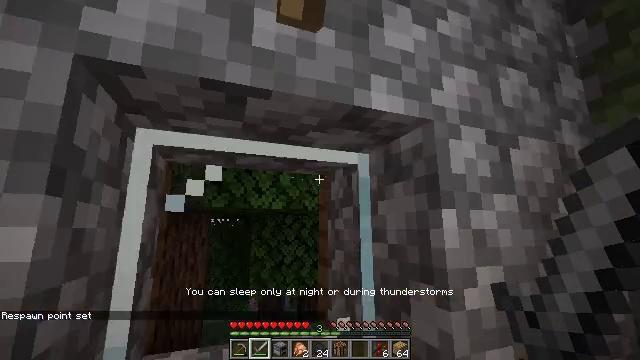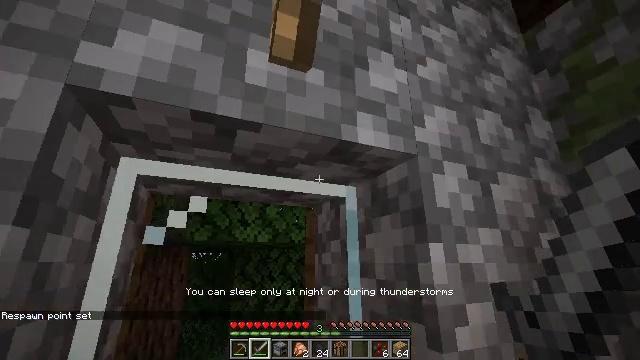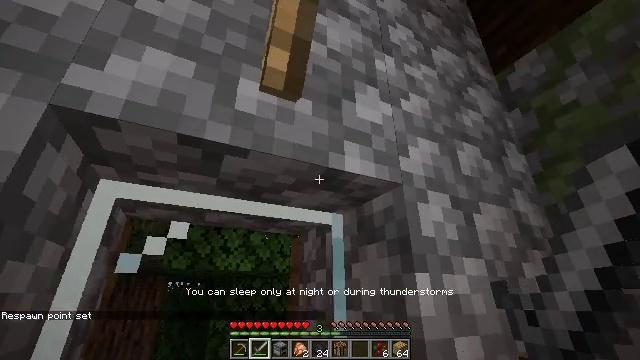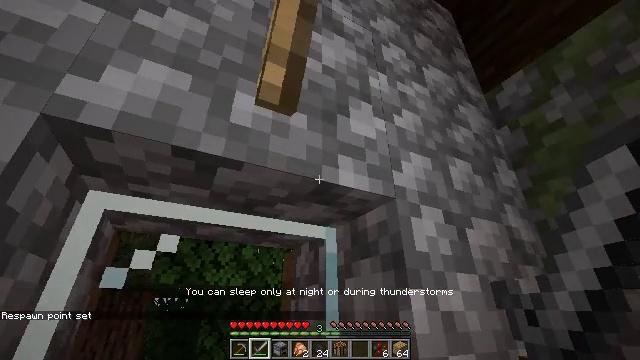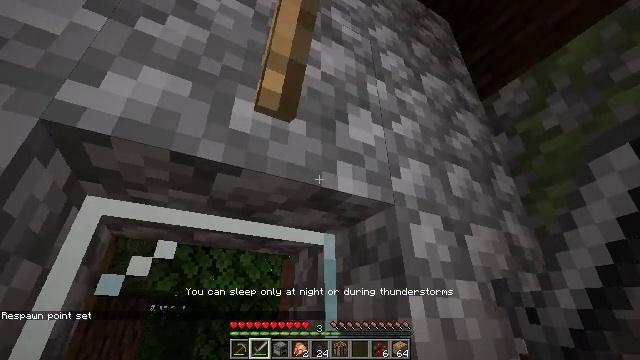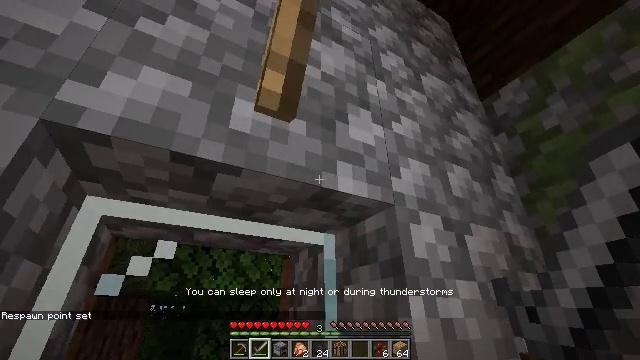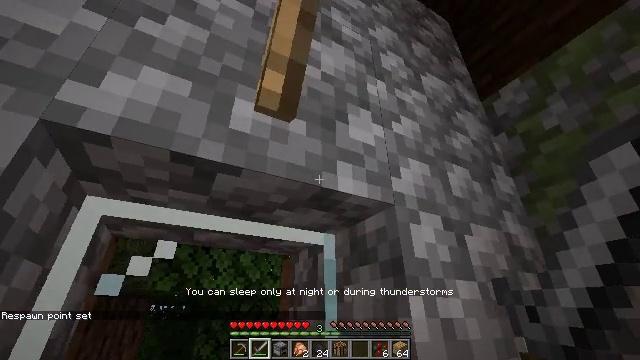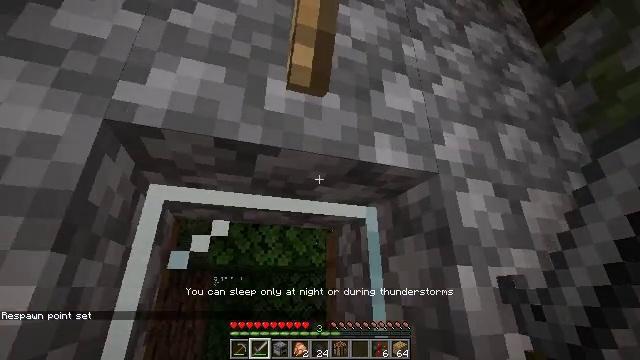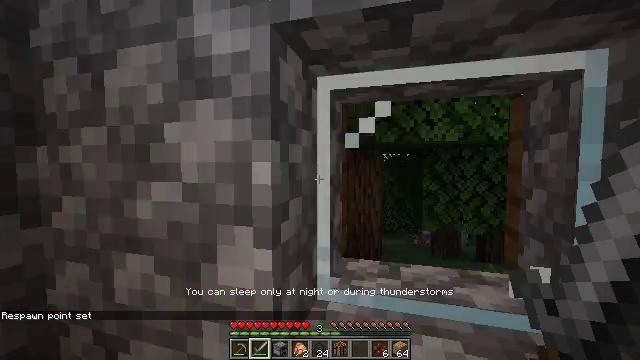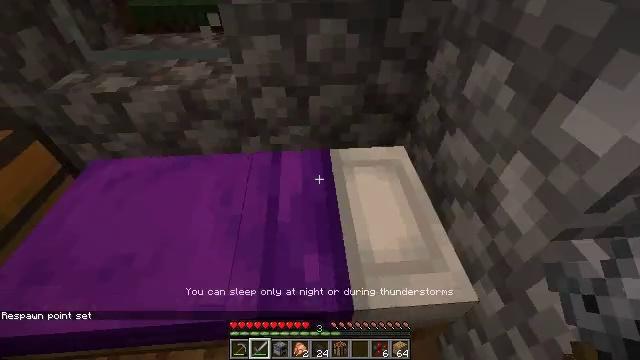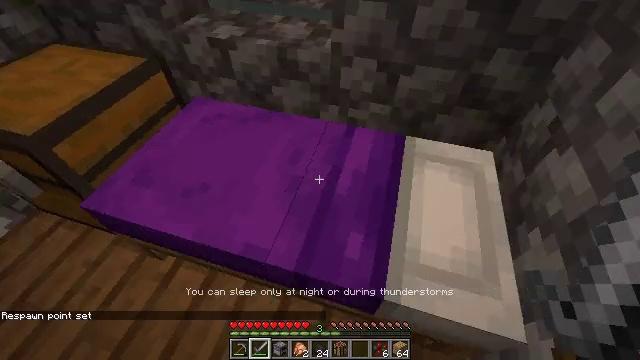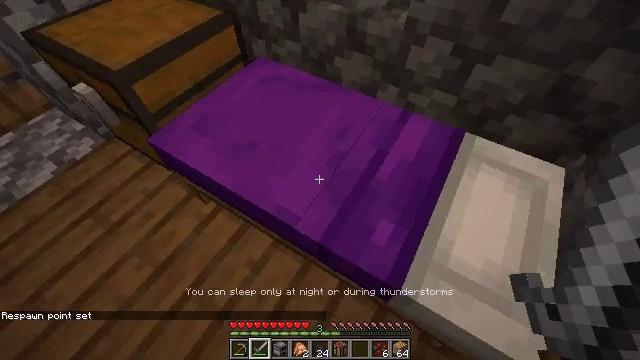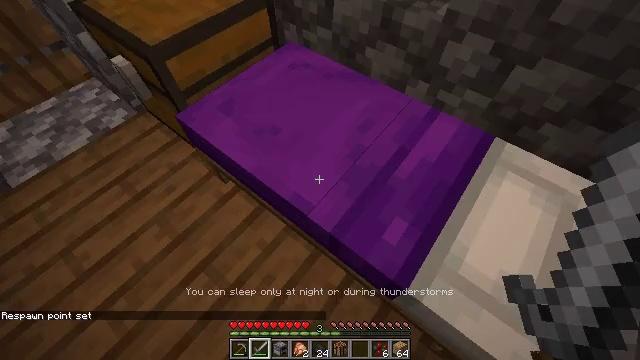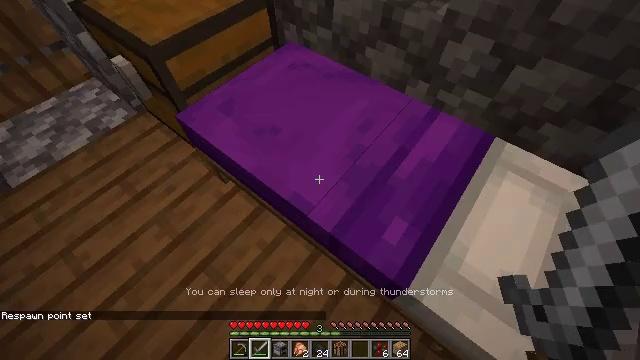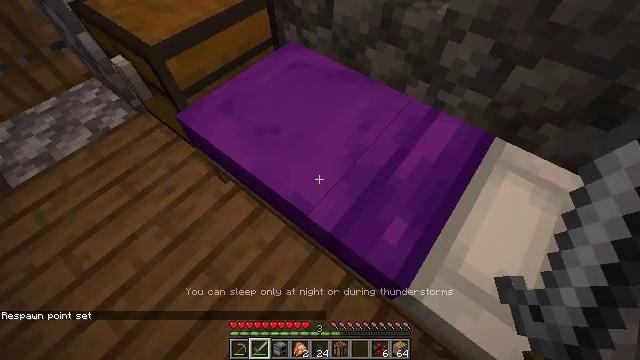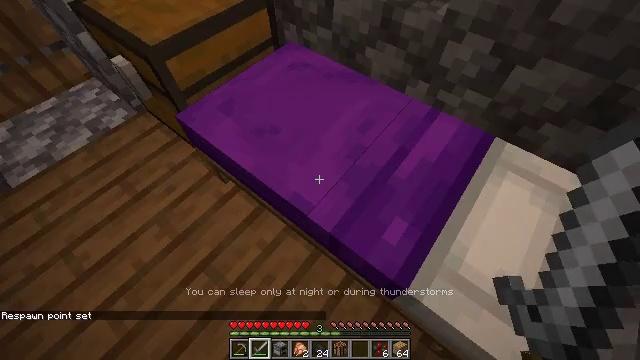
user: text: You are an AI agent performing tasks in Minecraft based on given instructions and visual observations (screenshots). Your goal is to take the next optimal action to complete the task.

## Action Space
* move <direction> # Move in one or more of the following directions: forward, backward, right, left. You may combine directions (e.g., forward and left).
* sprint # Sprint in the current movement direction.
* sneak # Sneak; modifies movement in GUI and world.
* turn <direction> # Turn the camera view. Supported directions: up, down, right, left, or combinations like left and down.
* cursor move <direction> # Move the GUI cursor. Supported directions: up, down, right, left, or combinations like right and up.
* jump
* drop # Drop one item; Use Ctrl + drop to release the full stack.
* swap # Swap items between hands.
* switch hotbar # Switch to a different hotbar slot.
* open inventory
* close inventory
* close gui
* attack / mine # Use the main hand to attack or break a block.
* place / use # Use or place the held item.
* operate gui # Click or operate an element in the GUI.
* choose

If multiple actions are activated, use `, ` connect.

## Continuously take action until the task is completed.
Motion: motion action
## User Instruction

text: Clear birch leaves to get saplings.
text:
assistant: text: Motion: turn right and up
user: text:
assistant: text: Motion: turn right and up
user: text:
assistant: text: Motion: turn right and up
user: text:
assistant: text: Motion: turn up
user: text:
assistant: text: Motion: no_op
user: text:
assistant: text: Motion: no_op
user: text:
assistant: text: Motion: turn left and down
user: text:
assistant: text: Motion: turn left and down
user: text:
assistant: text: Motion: turn left and down
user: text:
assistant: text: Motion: turn left and down
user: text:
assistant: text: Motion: turn left and down
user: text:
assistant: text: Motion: turn left and down
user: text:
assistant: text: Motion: no_op
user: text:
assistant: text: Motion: no_op
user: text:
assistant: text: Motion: no_op
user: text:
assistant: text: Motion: move forward
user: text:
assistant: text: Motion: move forward
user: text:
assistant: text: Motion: move forward
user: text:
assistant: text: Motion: move forward, turn down
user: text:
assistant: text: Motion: move forward, turn right and down
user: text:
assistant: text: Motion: turn right and down
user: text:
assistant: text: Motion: turn right and up
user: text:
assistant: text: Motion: turn right and up
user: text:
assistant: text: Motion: turn right and up
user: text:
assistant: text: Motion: turn right and up
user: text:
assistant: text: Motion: sneak, turn right and up
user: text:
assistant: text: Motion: sneak, turn up
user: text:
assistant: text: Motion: sneak, turn left and up
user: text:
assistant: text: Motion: sneak, turn left and up
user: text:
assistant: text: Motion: sneak, turn left and up